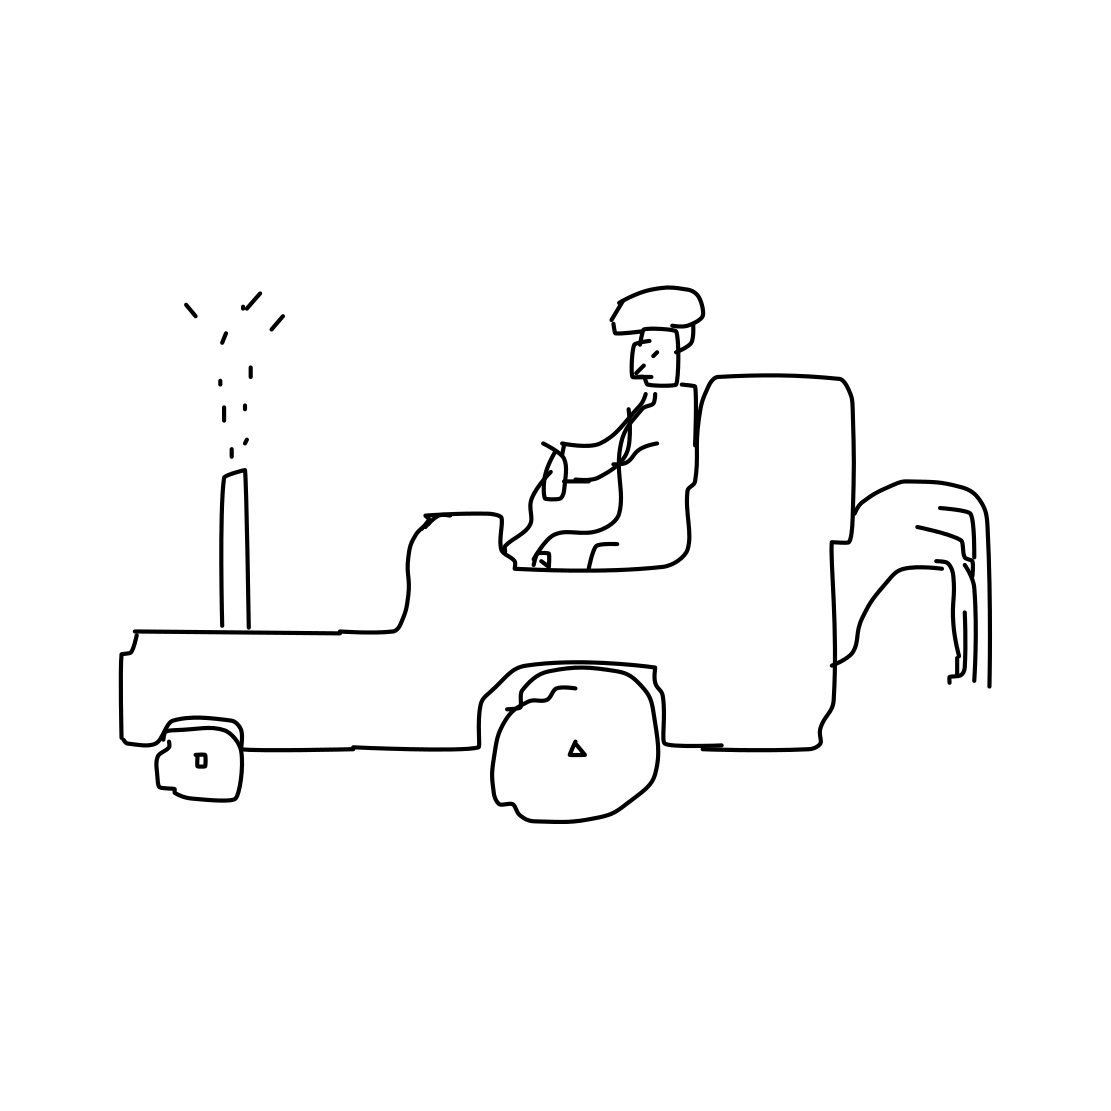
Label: tractor